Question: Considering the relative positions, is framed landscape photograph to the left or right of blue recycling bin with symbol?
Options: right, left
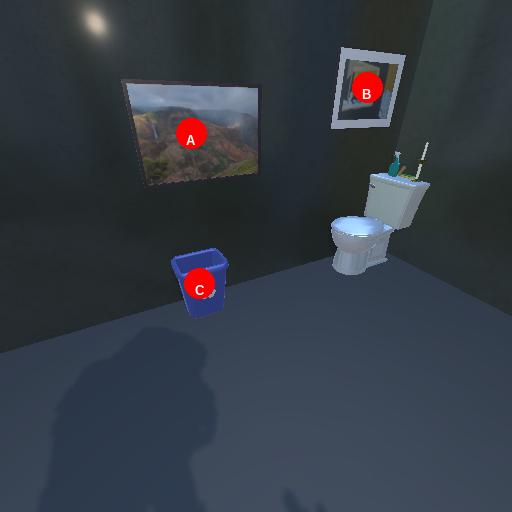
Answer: right